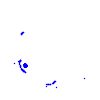
Particle: pion